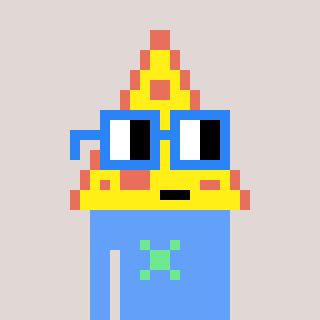
a pixel art character with square blue glasses, a pizza-shaped head and a blue-colored body on a warm background